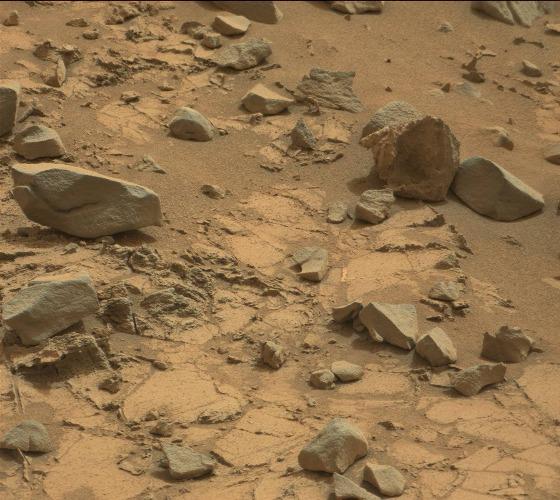
Terrain classes present: Bedrock, Gravel / Sand / Soil, Rock, Shadow